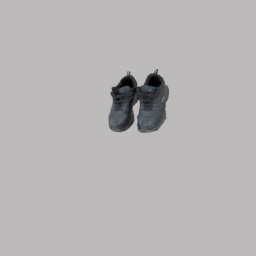
Label: people